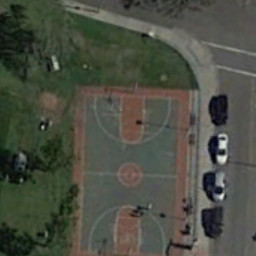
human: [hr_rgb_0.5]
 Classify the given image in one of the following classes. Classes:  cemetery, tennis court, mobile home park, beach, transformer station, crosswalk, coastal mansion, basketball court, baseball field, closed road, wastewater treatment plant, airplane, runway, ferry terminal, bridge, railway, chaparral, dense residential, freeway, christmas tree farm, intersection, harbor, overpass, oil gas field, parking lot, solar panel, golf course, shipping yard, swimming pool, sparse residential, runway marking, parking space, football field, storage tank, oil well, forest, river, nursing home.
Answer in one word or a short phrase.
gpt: basketball court